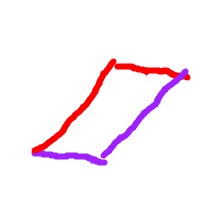
Shape: parallelogram